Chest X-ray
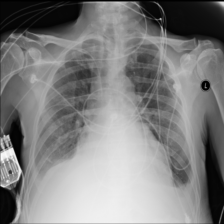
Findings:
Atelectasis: negative
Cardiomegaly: negative
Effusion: positive
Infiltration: negative
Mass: negative
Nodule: negative
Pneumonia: negative
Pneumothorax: negative
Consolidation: negative
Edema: negative
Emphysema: negative
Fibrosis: negative
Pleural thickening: negative
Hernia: negative